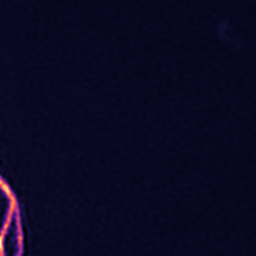
Label: Super-resolution ER image